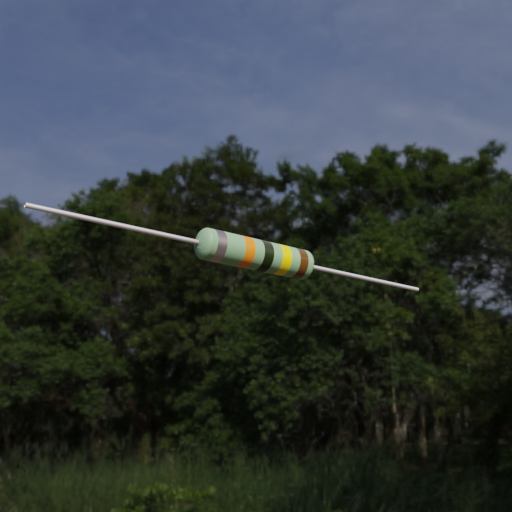
Resistor colour bands (in order): silver, orange, black, yellow, brown